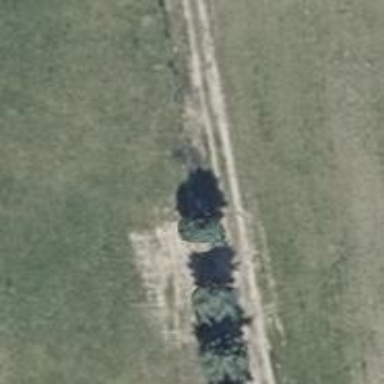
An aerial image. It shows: Row of trees in natural setting.